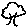
Label: tree